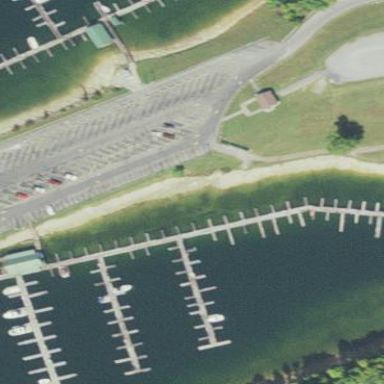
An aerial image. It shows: Marina on leisure land.